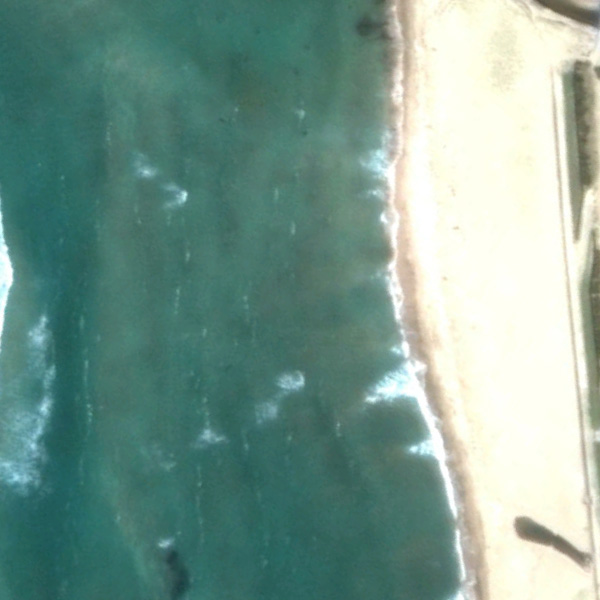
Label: Beach